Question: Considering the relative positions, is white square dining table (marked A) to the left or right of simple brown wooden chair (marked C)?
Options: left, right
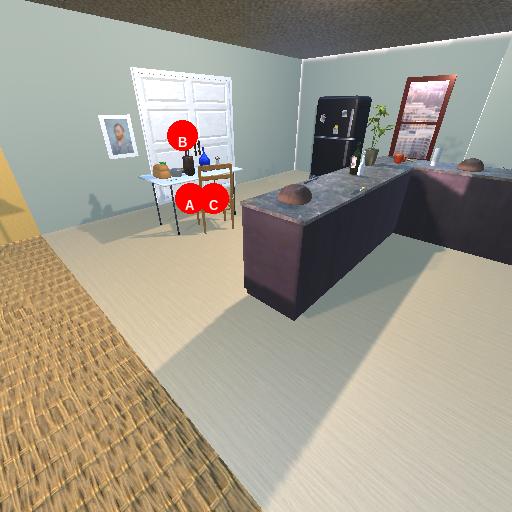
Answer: left